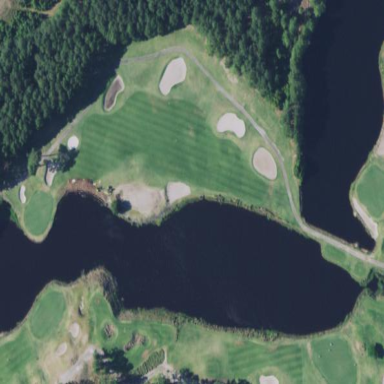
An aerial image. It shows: Scenic view of water hazard on golf course. The natural water feature adds beauty to the landscape.